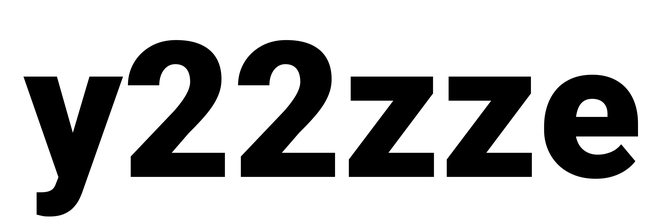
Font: Roboto_Black